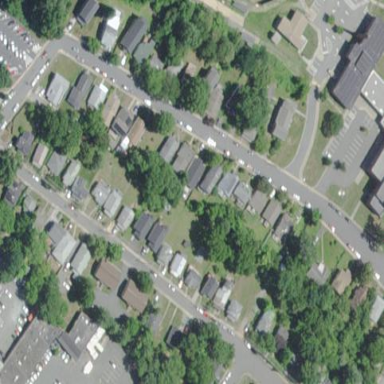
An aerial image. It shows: Sidewalk.